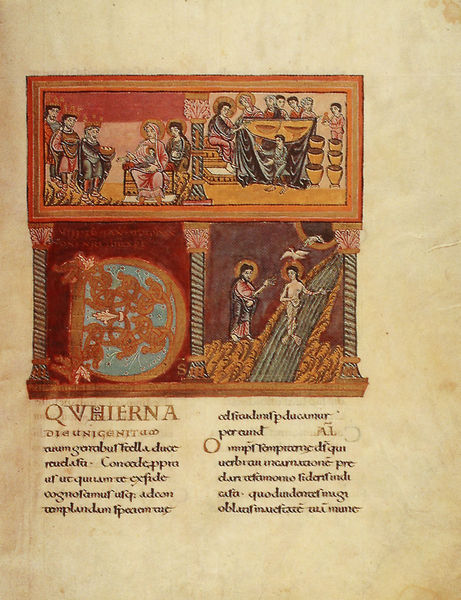
Titel: Fuldaer Sakramentar
Standort: Herkunftsort: Fulda (EU - D - H)
Institution: Göttingen, Niedersächsische Staats- und Universitätsbibliothek
Schlagwörter: blau, mann, weiß, frauen, frau, männer, orange, säulen, rot, bild, kind, schrift, bilder, könig, thron, buch, seite, illustration, text, initiale, kapitelle, buchseite, christus, jesus, meerjungfrau, heilige, latein, buchmalerei, d